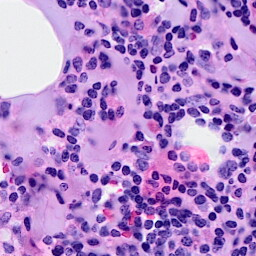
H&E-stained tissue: Breast